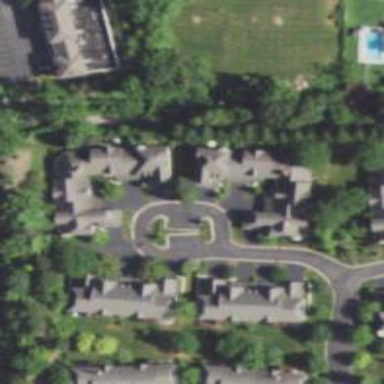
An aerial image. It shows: Living street.